Question: I need to group only by one column
SQL Server 2012 query:
'''
SELECT OrderID,Status,DateEdited
FROM orders
WHERE Status='Pending'
GROUP BY OrderID,Status,DateEdited
'''
and the result is:

As you can see there are duplicate 'OrderId' column values.
Works but it groups by 'OrderId,Status,DateEdit' but what I need is that the 'OrderId' would be unique in the results can I have something like:
'''
SELECT OrderID,Status,DateEdited
FROM orders
WHERE Status='Pending'
GROUP BY OrderID
'''
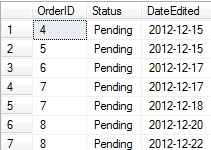
Answer: You have to use an aggregate function for 'status' and 'DateEdited', to get distinct valeus for each grouped 'ORDERID'. You can also use the ranking functions to do so like this:
'''
WITH CTE
AS
(
SELECT
OrderID,
Status,
DateEdited,
ROW_NUMBER() OVER(PARTITION BY OrderID ORDER BY DateEdited DESC) rownum
FROM orders
WHERE Status='Pending'
)
SELECT
OrderID,
Status,
DateEdited
FROM CTE
WHERE rownum = 1;
'''
This will give you distinct 'ORDERID's. But which status and 'DateEdited' to return for each grouped 'ORDERID'?